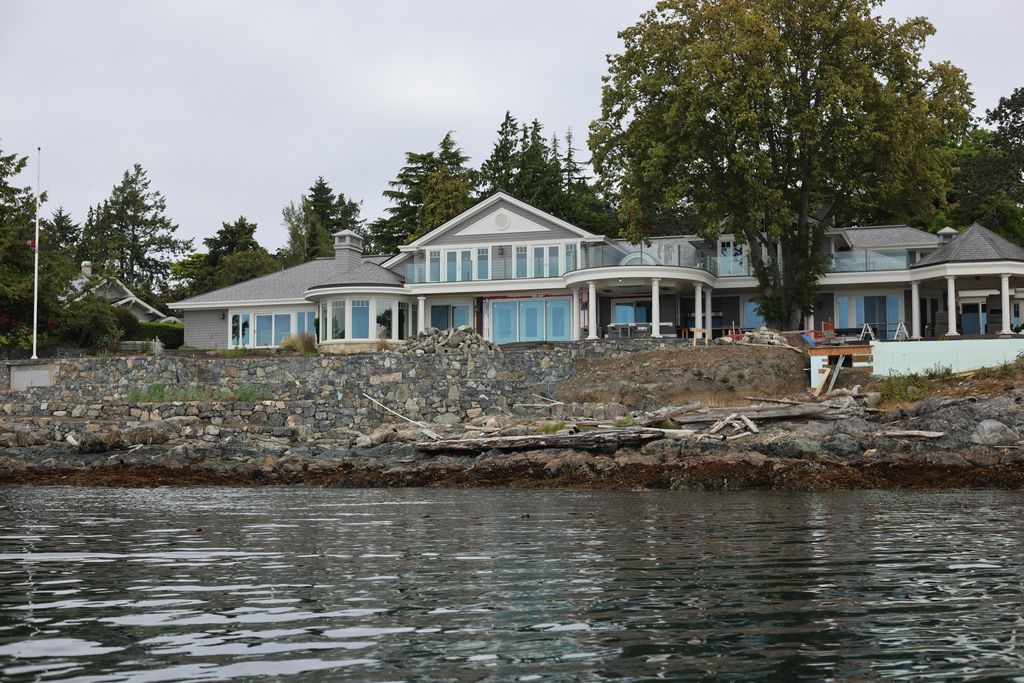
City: victoria